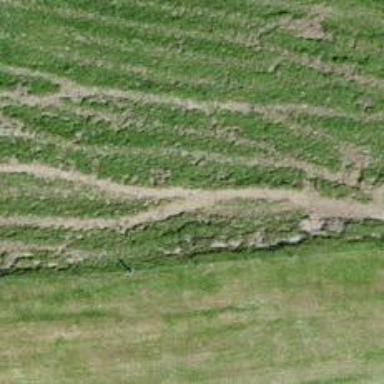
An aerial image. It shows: Path covered with grass.